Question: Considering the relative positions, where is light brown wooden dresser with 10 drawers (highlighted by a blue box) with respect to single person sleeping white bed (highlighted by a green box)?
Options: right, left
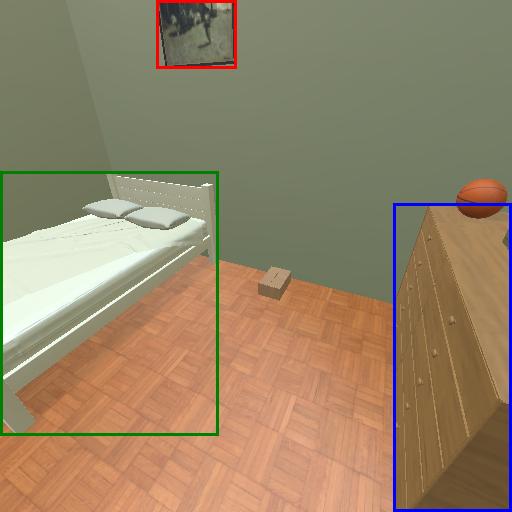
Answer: right